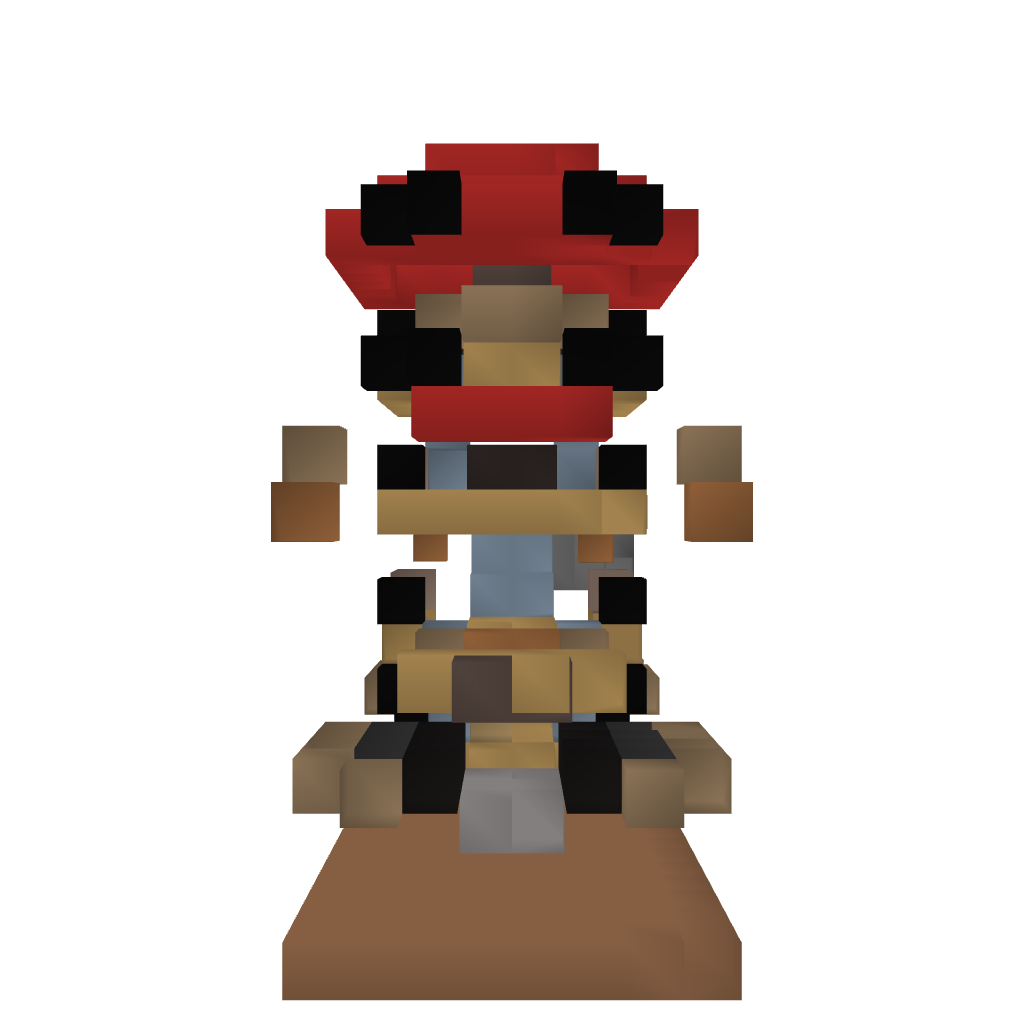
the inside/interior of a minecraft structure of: The Minecraft Hotel